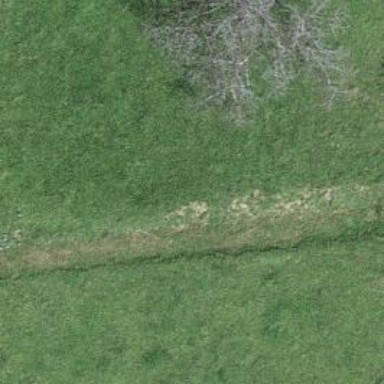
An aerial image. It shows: Track with ground surface of grade 4.